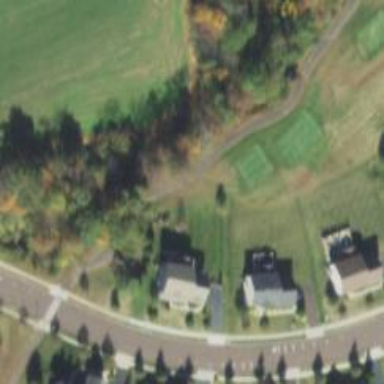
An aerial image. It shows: Golf tee on grassy land.